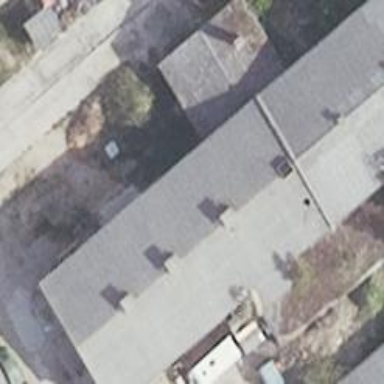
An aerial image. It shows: Building.